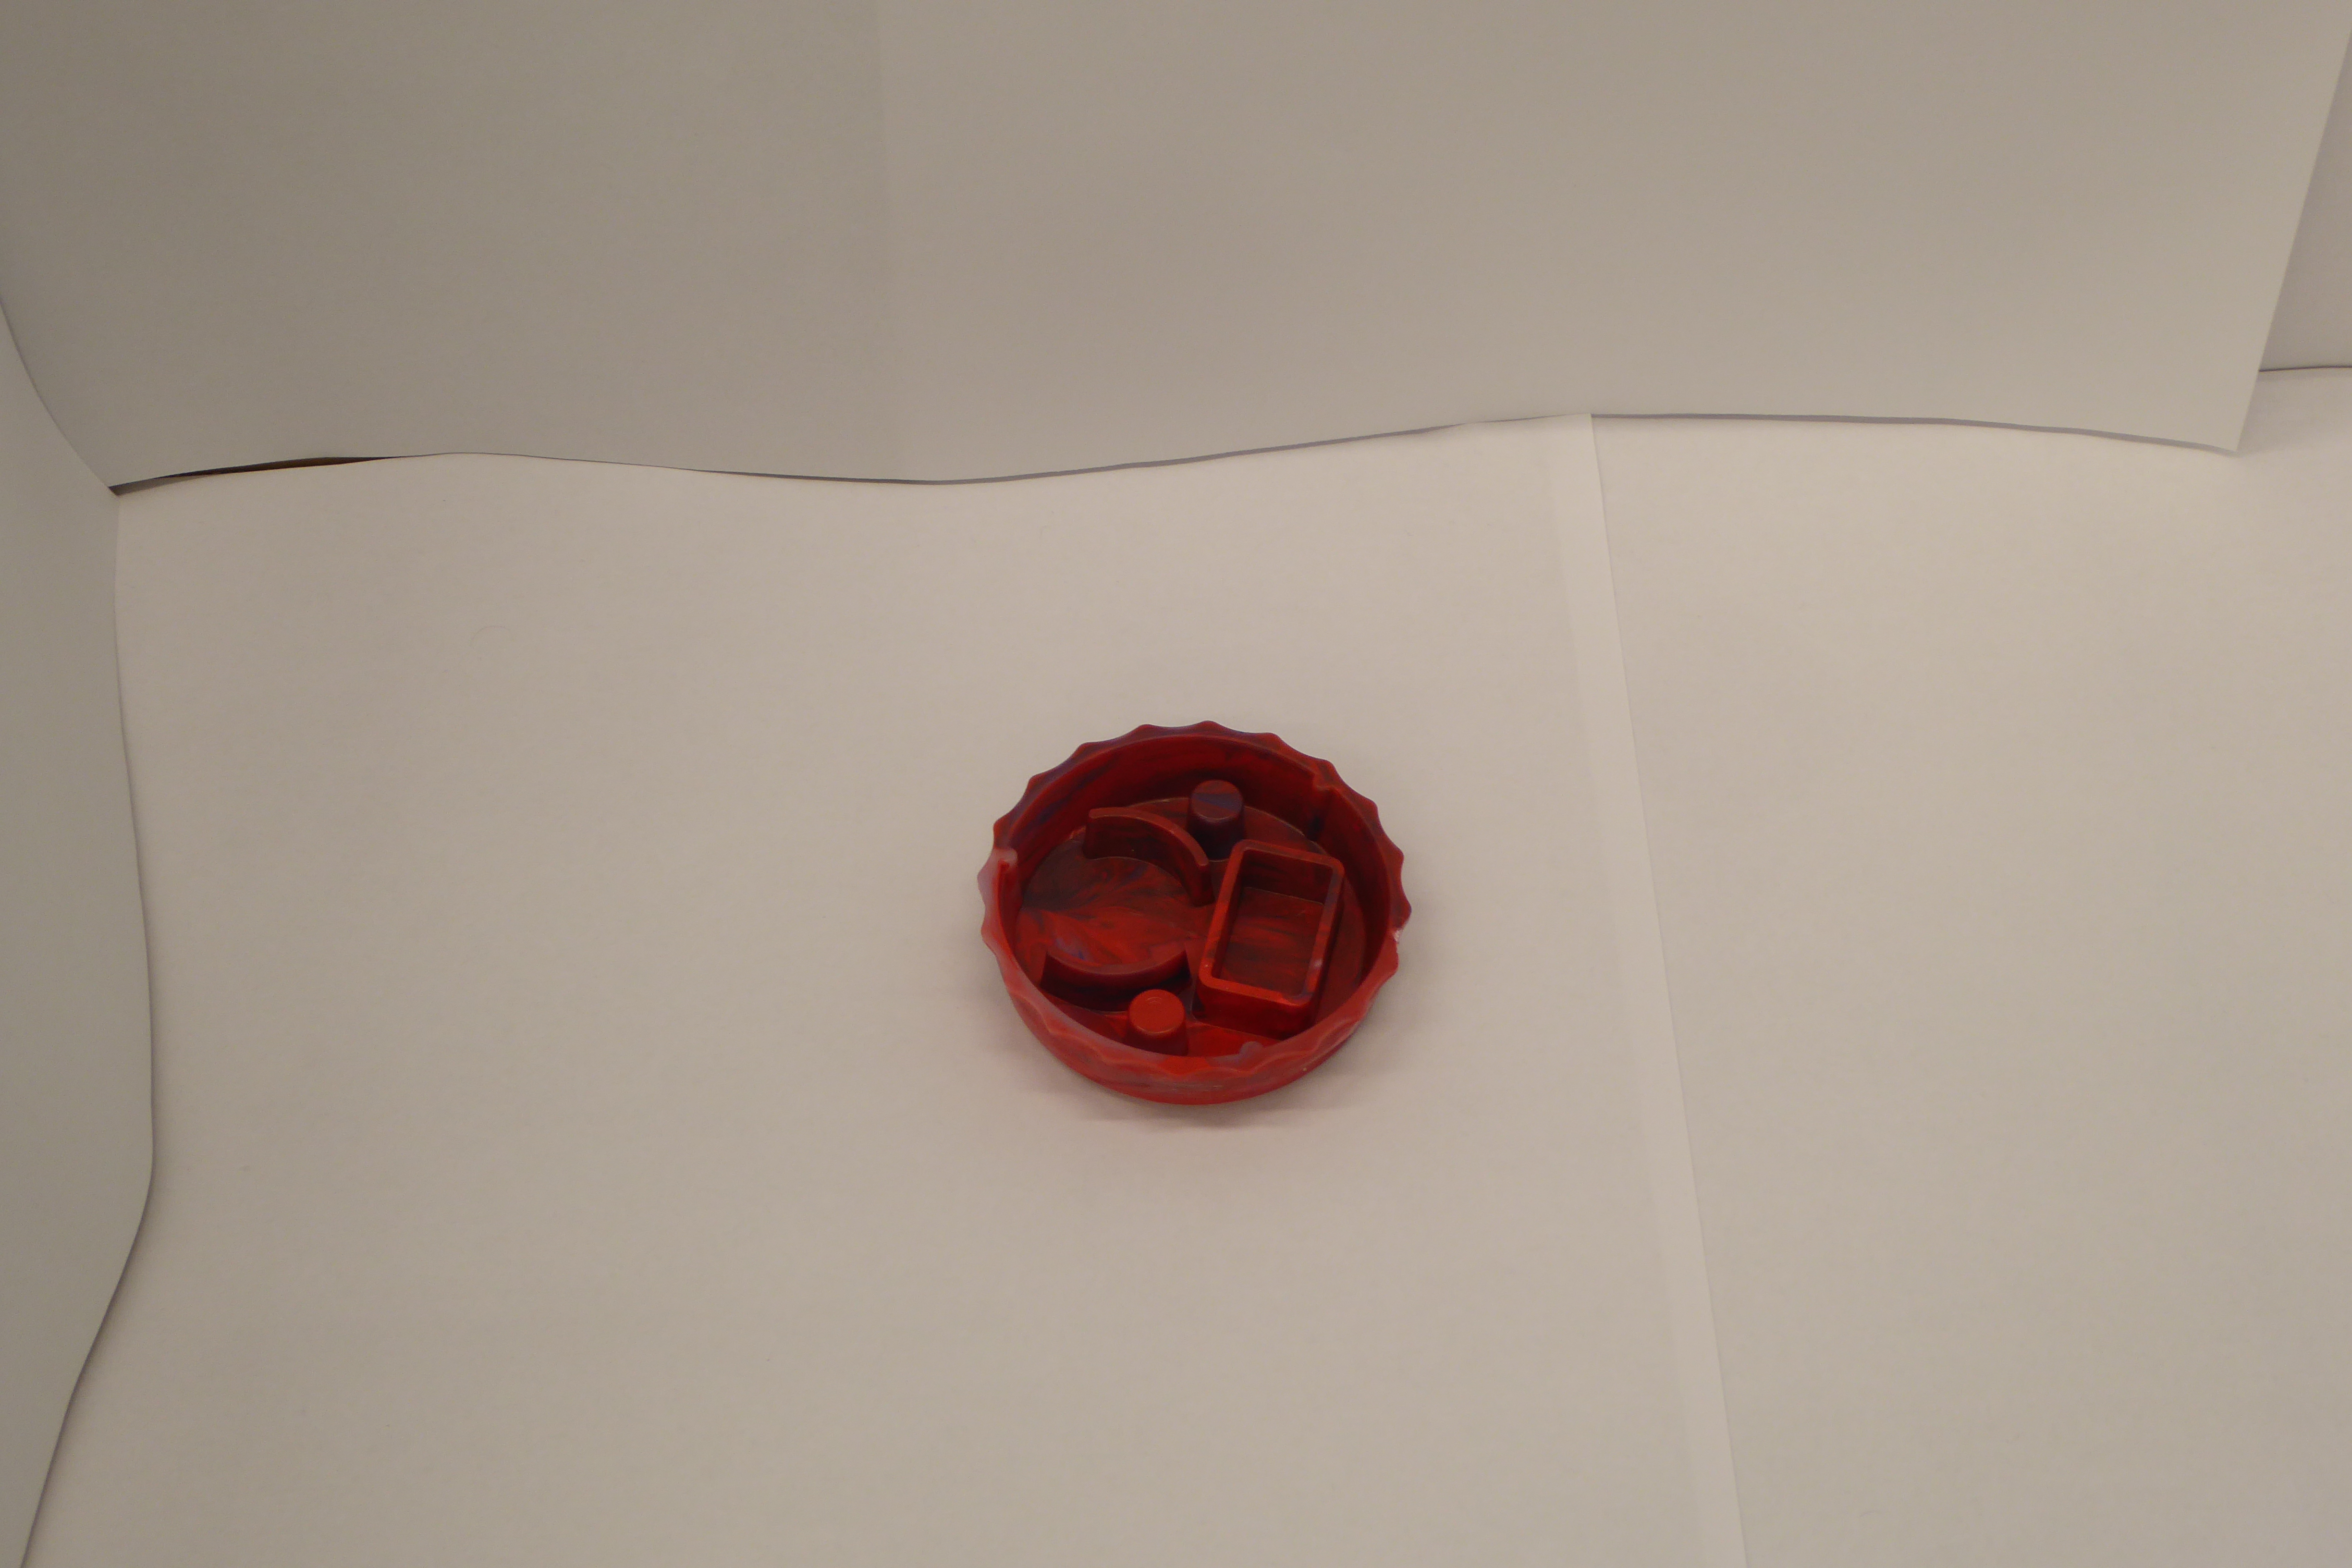
Label: Bottle Opener - Cover